Question: one of function of my app is put an exist user account to contact book
'''
Intent intent = new Intent(Intent.ACTION_INSERT);
intent.setType(ContactsContract.Contacts.CONTENT_TYPE);
intent.putExtra(ContactsContract.Intents.Insert.NAME, name);
intent.putExtra(ContactsContract.Intents.Insert.PHONE, "first number");
'''
its work fine in case of there is only one number
but if i try to put another number (put another extra with same extra key) it might overwrite then first number is gone
'''
intent.putExtra(ContactsContract.Intents.Insert.PHONE, "1111");
intent.putExtra(ContactsContract.Intents.Insert.PHONE, "2222");
'''

*first number was overwritten
any idea ?
Thank you very much for help and i apologize for my english
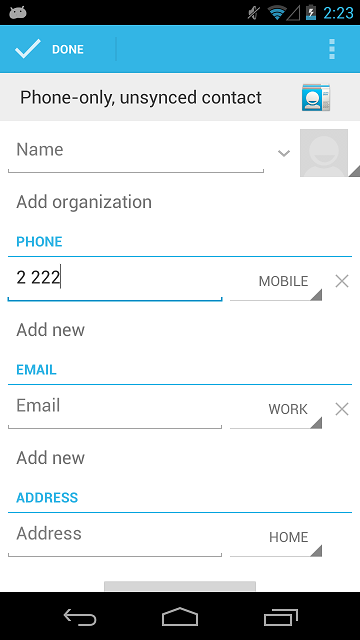
Answer: Well you can specify the other number as <URL> too.
Also you can specify the <URL> to specify the type of contact number it represents.